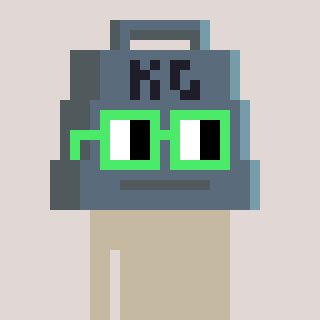
a pixel art character with square light green glasses, a weight-shaped head and a gunk-colored body on a warm background